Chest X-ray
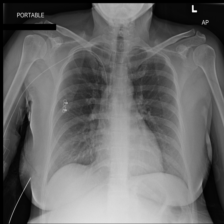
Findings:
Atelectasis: negative
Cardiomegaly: negative
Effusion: negative
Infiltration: positive
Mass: negative
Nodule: negative
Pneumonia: negative
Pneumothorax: negative
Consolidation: negative
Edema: negative
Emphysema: negative
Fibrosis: negative
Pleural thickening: negative
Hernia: negative